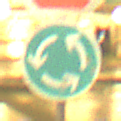
Verkehrszeichen: Kreisverkehr
Zusatzzeichen oben: Stop
Umgebung: Outdoor, Urban
Tageszeit: Night
Wetter: Overcast
Licht: Artificial
Jahreszeit: NotSpecified
Kontrast: MediumContrast